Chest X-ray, AP view. Patient: 51 years old, sex M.
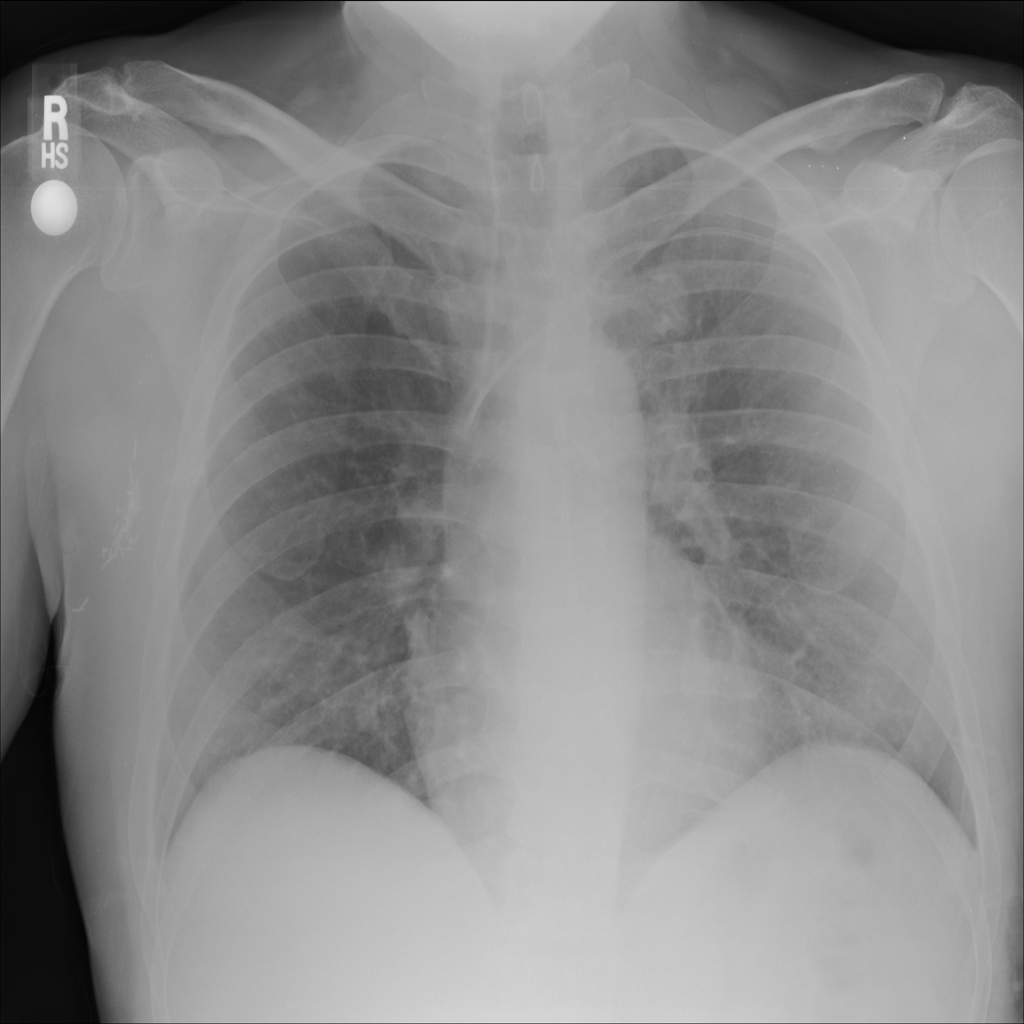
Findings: No Finding